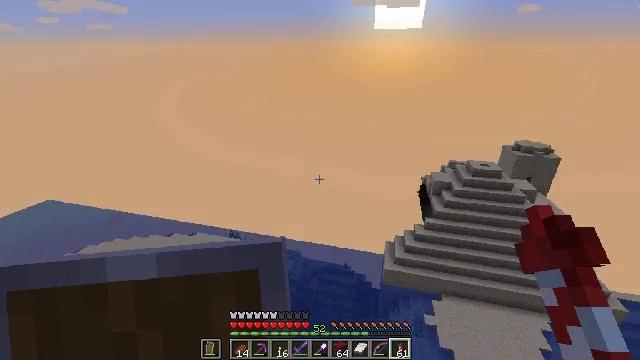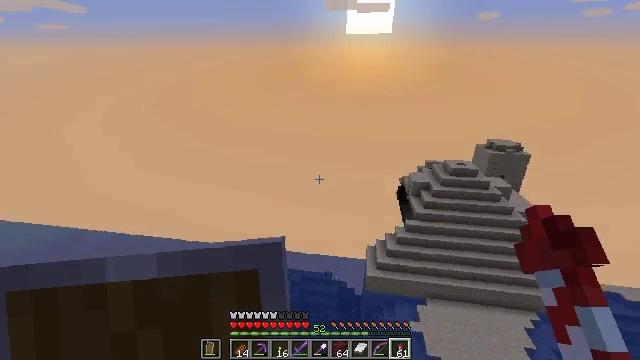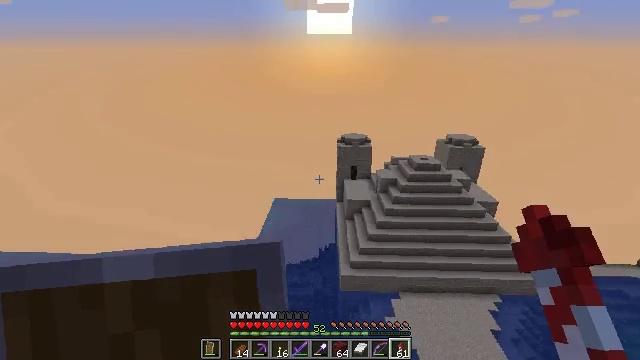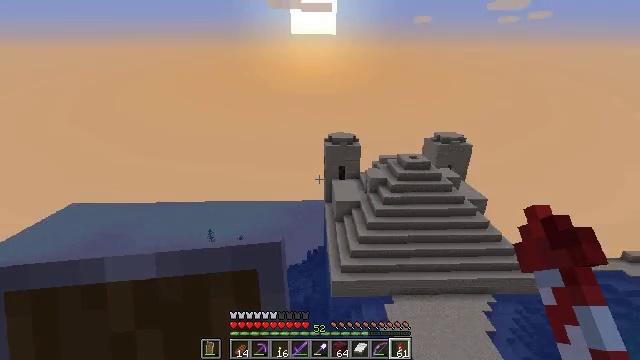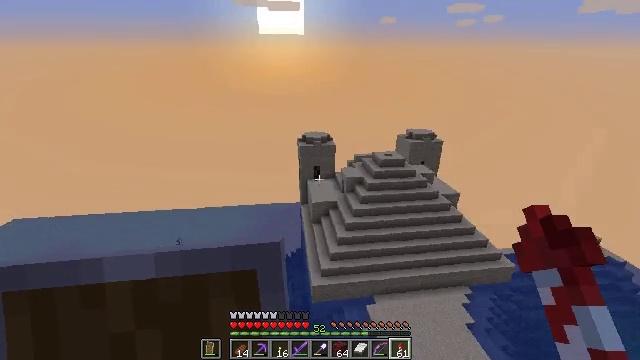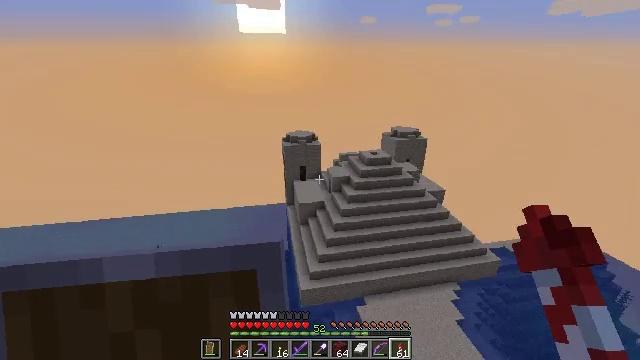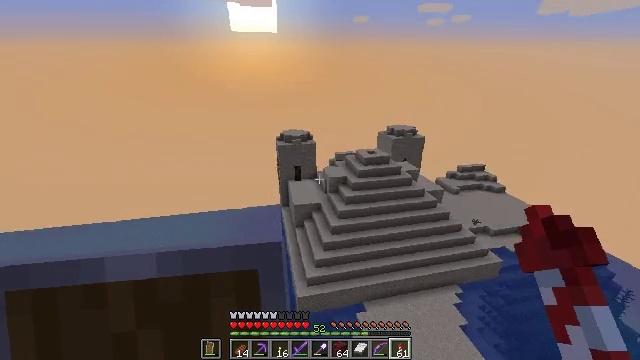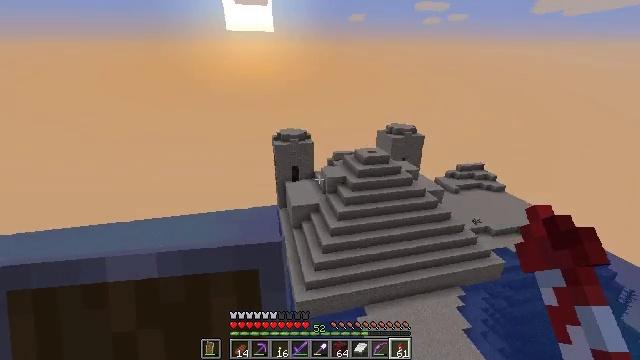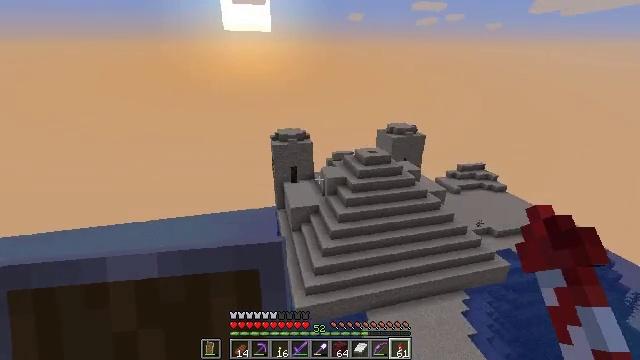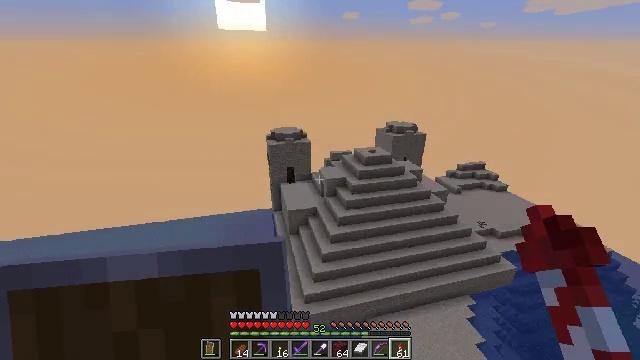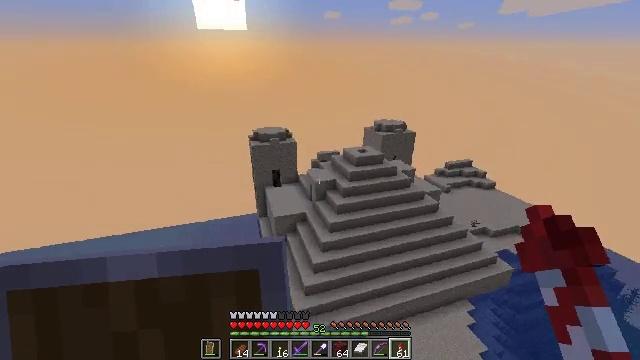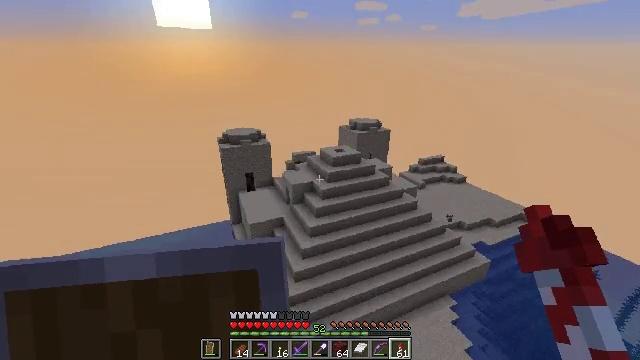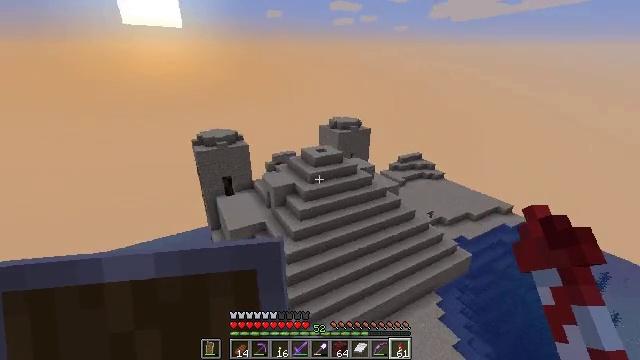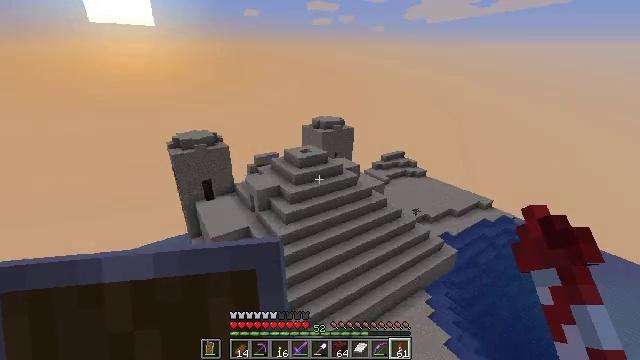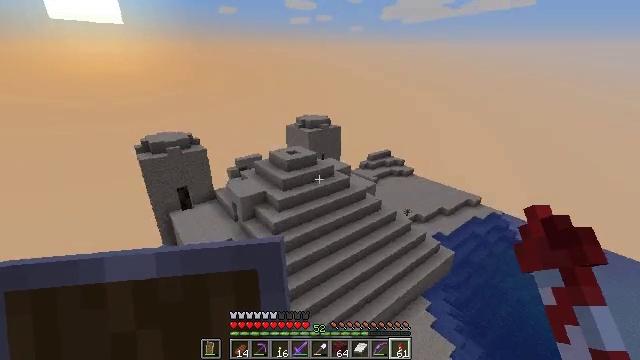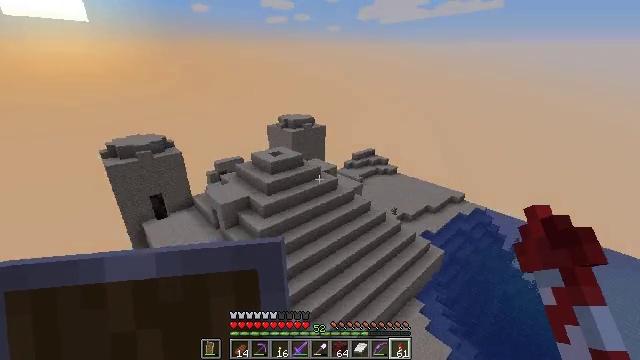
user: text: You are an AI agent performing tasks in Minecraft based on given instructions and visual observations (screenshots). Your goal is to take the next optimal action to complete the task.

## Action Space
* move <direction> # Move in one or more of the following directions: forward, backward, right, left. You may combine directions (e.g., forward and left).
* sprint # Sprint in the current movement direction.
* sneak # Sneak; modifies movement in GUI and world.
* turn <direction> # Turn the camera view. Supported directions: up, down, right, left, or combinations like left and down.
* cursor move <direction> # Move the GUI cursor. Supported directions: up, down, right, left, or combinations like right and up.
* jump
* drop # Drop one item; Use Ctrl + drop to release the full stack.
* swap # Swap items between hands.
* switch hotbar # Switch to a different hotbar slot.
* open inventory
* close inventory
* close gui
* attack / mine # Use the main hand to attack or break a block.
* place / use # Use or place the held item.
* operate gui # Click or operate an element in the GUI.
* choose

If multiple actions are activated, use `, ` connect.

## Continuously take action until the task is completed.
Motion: motion action
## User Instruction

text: Mine the sandstone block.
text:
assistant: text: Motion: turn right
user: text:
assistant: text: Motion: turn right
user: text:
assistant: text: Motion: turn right
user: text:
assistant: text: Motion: turn right
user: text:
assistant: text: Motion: turn right
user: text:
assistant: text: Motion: turn right
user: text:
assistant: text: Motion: no_op
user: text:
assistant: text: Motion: no_op
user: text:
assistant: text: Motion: no_op
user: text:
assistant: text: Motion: turn right
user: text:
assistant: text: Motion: turn right
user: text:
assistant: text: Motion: turn right
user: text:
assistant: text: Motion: turn right
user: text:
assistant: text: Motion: turn right
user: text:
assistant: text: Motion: turn right
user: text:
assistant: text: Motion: turn right
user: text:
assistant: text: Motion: turn right
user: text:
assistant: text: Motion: turn right and down
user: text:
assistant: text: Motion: turn right
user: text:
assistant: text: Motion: turn right
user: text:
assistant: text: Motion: turn right
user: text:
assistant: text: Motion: turn right
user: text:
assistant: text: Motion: no_op
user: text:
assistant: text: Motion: no_op
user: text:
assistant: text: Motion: no_op
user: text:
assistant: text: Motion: turn left
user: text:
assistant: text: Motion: no_op
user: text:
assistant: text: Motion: no_op
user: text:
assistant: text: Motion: turn left
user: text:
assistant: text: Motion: turn left